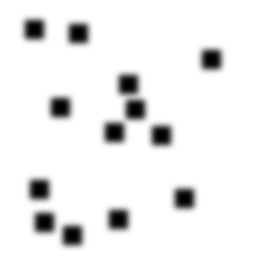
Squares: 13
Triangles: 0
Stars: 0
Total shapes: 13